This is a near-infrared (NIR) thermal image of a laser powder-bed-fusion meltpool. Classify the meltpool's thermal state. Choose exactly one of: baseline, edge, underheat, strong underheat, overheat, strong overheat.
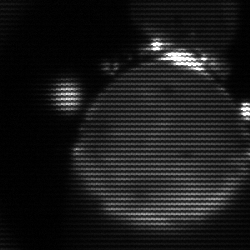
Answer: edge